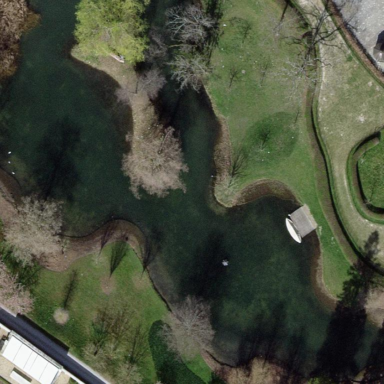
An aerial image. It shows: Pond surrounded by natural water.